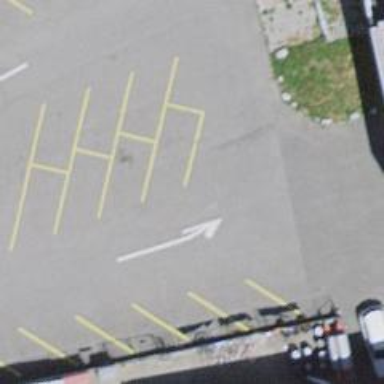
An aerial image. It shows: Parking aisle designated as service road.